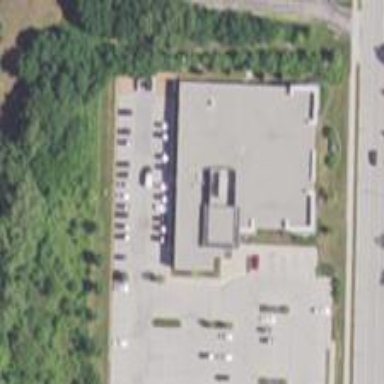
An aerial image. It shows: Clinic building providing healthcare services.